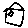
Label: house